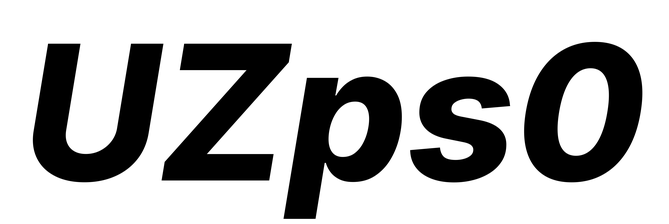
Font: Inter-Italic_ExtraBold_Italic